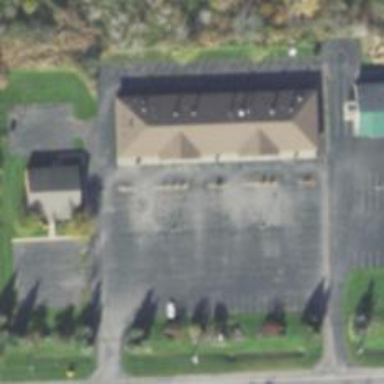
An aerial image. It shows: Veterinary facility.